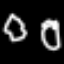
Label: octagon